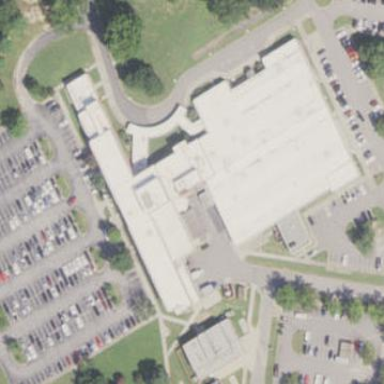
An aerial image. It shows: Hospital building.